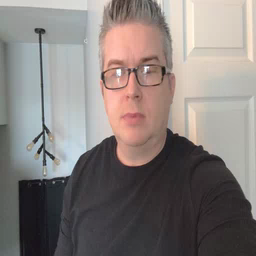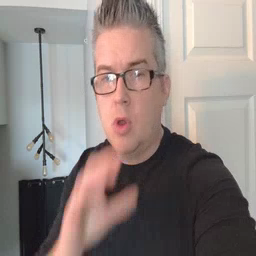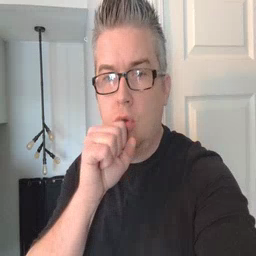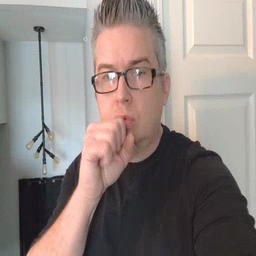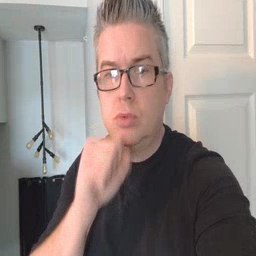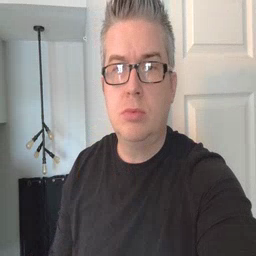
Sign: orange